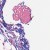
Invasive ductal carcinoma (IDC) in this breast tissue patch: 0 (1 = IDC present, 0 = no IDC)